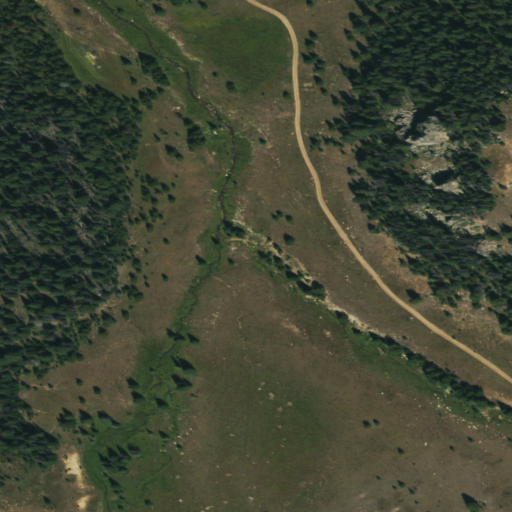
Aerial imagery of valley in Wyoming named Wyoming Gulch containing evergreen forest, grassland, shrub, and woody wetlands